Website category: movie
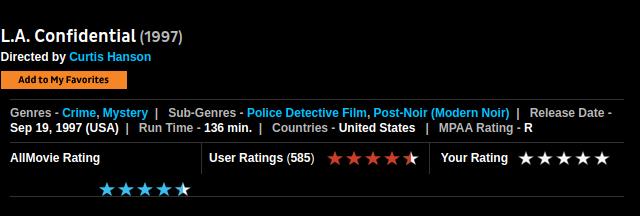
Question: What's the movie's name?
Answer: L.A. Confidential

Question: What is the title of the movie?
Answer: L.A. Confidential

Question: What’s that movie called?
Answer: L.A. Confidential

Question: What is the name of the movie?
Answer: L.A. Confidential

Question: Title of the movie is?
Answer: L.A. Confidential

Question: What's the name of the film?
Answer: L.A. Confidential

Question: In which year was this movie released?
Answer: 1997

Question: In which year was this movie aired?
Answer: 1997

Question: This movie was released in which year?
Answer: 1997

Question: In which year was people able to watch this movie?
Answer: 1997

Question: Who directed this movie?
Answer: Curtis Hanson

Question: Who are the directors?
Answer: Curtis Hanson

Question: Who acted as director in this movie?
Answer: Curtis Hanson

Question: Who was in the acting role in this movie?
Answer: Curtis Hanson

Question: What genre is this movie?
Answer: Crime , Mystery

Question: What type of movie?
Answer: Crime , Mystery

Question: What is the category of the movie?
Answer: Crime , Mystery

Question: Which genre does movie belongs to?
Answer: Crime , Mystery

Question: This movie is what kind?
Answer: Crime , Mystery

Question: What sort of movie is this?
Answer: Crime , Mystery

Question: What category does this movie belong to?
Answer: Crime , Mystery

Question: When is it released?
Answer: Sep 19, 1997 (USA)

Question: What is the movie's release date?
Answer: Sep 19, 1997 (USA)

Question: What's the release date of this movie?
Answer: Sep 19, 1997 (USA)

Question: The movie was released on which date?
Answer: Sep 19, 1997 (USA)

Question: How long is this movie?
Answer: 136 min.

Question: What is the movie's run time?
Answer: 136 min.

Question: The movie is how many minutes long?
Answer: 136 min.

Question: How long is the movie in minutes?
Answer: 136 min.

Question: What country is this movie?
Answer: United States

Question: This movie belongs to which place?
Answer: United States

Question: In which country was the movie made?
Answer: United States

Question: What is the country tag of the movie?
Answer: United States

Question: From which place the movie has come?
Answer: United States